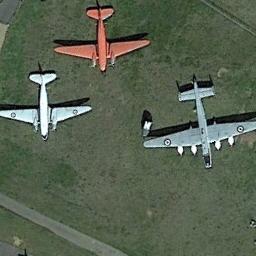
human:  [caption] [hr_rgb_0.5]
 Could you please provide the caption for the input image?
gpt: Here are three different-colored planes parked on the lawn, One red, One white, And one light blue .

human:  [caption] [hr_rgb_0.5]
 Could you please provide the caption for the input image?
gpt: A red plane and two white planes are in the middle of grass .

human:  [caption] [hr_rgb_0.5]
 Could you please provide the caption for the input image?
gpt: A big white plane, A small white plane and a small orange plane parked on the lawn .

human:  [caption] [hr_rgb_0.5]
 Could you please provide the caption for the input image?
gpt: Two white airplanes and a burgundy airplane were parked on the grassland .

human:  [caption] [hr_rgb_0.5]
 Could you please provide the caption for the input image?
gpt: The white, Red and blue plane is on the ground .